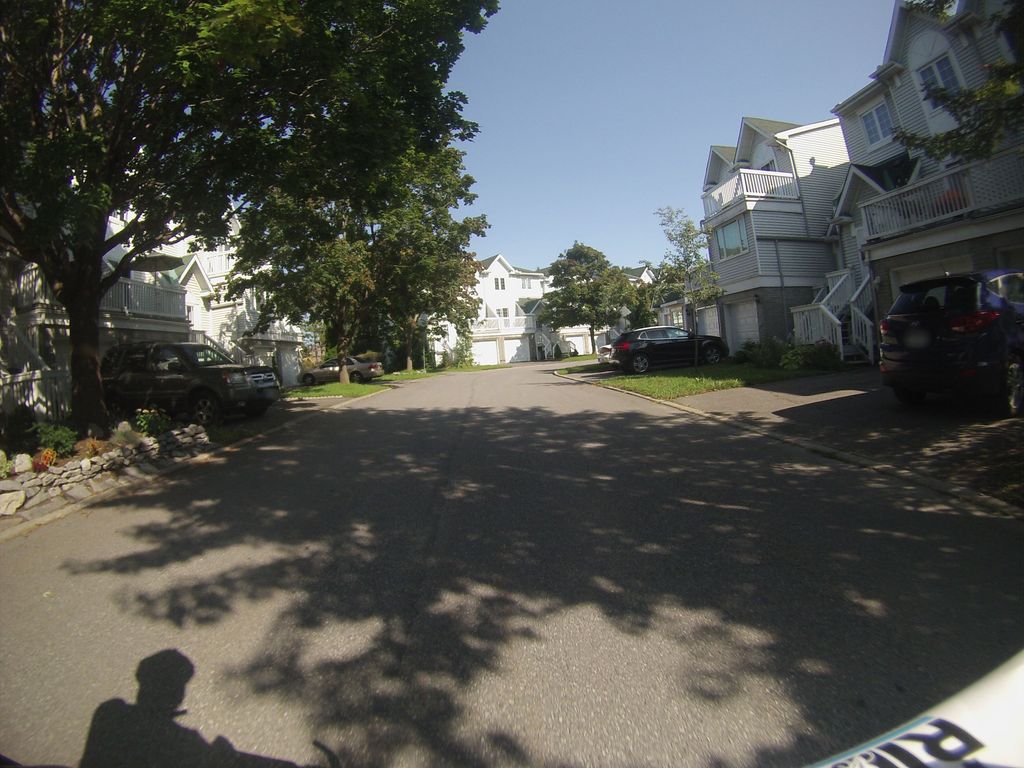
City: ottawa-gatineau